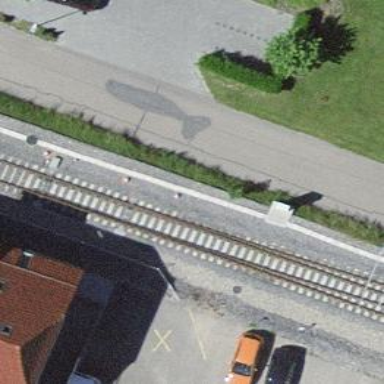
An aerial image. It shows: Railway switch.